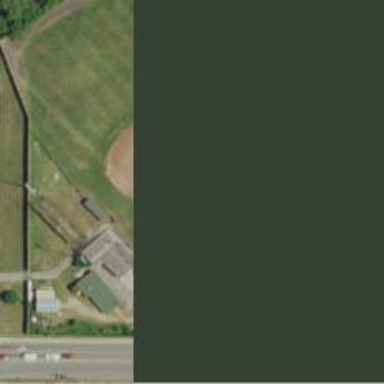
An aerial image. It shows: Baseball pitch for leisure land.